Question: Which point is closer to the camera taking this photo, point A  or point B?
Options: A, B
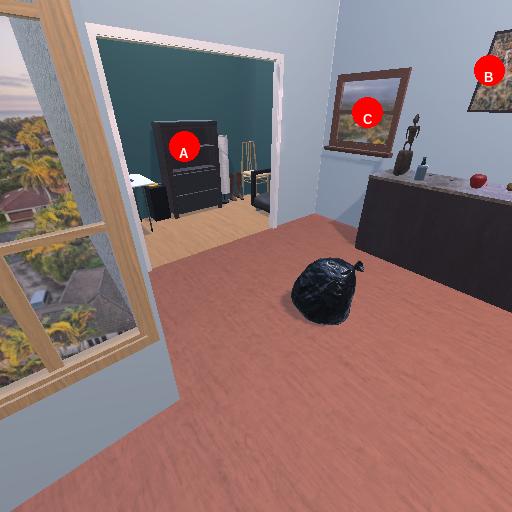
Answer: A